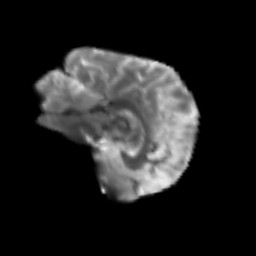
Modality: T2w
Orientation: sagittal
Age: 64
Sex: male
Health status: ill
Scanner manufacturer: siemens
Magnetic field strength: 3 T
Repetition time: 8.7 s
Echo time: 0.11 s